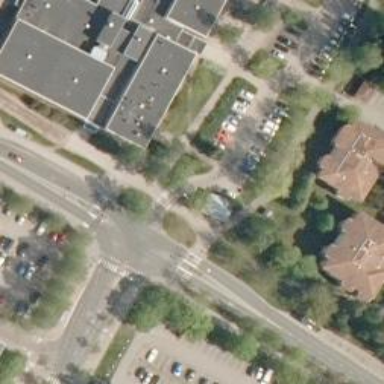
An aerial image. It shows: Road with "give way" sign.